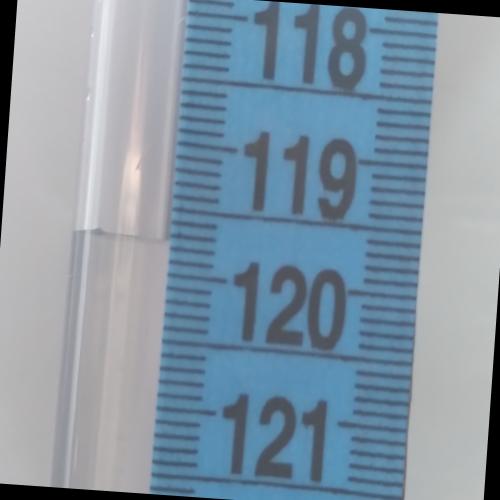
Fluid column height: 119.7 cm